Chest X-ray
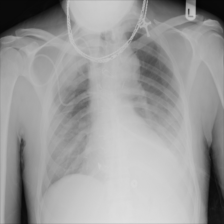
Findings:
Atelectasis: negative
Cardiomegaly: negative
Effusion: negative
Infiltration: negative
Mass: negative
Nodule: negative
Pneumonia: negative
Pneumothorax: negative
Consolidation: negative
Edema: negative
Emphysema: negative
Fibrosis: negative
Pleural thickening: negative
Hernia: negative